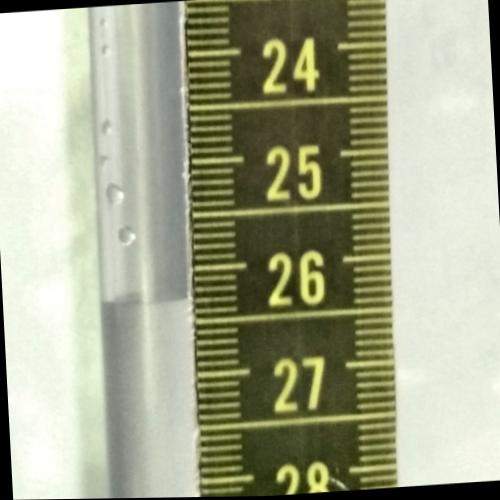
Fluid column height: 26.3 cm